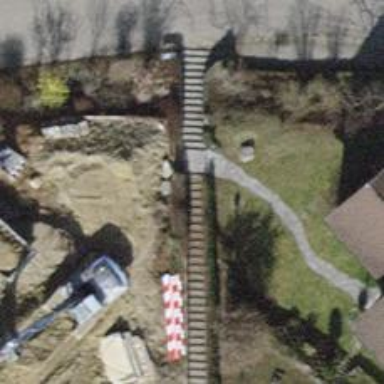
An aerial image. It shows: Set of steps made of paving stones.